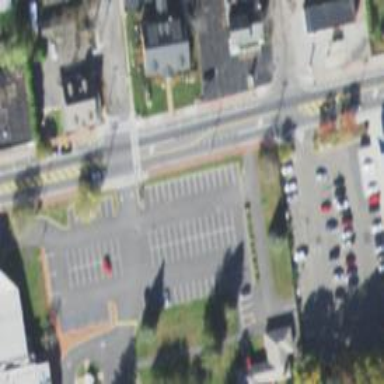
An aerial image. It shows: Marked zebra crossing on the road.